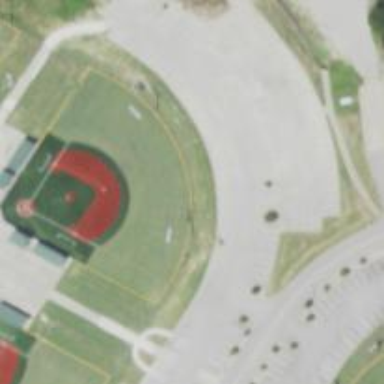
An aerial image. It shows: Baseball pitch for leisure land.